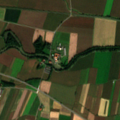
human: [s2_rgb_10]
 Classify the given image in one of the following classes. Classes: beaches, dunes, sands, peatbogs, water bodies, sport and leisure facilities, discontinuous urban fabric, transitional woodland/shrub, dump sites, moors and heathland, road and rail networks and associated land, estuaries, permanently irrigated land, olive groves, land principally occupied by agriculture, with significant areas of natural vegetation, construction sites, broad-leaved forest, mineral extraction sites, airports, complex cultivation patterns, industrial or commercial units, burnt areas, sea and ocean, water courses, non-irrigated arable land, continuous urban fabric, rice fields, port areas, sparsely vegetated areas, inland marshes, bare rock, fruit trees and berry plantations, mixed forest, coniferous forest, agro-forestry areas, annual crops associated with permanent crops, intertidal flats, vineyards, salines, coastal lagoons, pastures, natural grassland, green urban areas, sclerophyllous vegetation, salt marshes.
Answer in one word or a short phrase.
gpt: discontinuous urban fabric, non-irrigated arable land, complex cultivation patterns